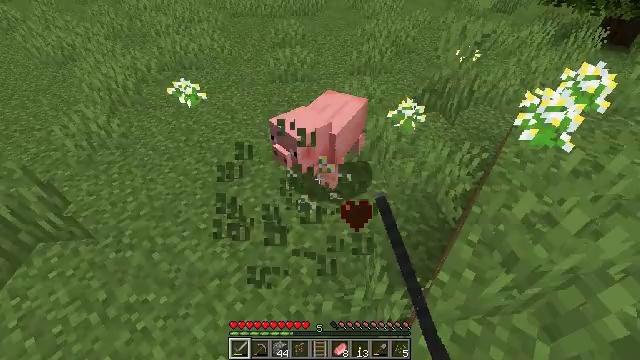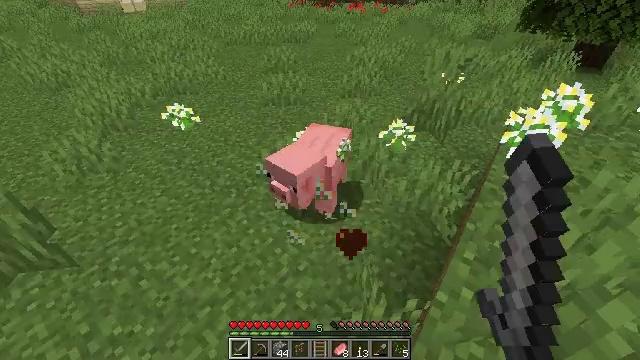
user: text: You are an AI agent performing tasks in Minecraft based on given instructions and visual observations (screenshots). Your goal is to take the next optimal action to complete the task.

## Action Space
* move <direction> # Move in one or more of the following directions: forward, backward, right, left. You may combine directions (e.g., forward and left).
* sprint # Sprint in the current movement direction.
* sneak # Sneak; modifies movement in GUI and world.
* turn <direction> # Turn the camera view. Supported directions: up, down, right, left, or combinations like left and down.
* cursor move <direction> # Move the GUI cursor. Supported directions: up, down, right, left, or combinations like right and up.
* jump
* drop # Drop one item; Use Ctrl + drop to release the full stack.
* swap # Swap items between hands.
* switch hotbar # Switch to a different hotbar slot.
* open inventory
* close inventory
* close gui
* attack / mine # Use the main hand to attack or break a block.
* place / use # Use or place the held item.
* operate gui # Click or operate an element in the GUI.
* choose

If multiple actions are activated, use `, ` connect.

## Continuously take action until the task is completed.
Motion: motion action
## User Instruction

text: Mine the azure bluet flower.
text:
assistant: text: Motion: turn right and up
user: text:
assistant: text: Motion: no_op